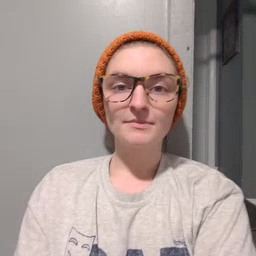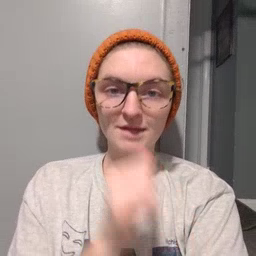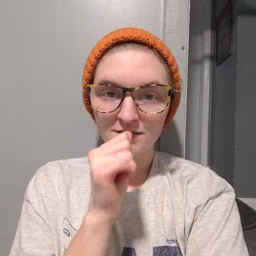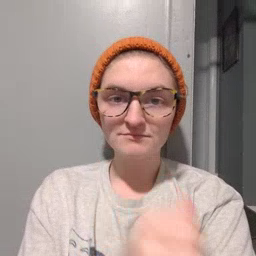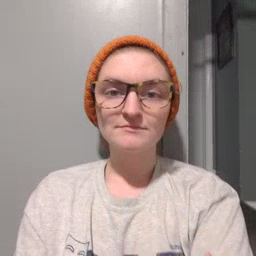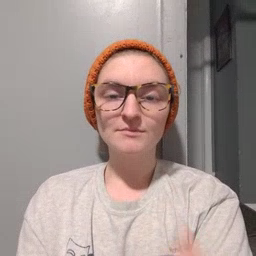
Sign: nuts